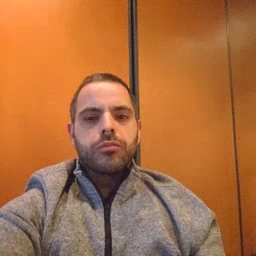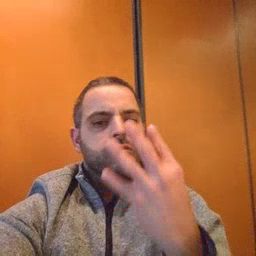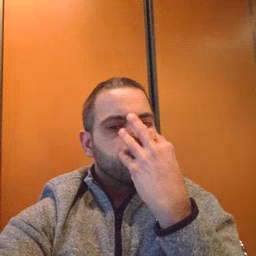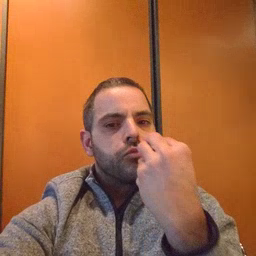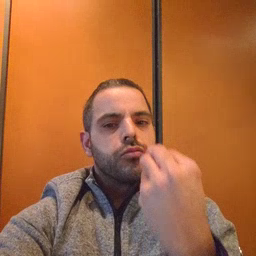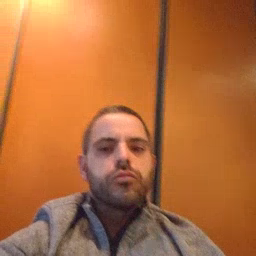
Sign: wolf